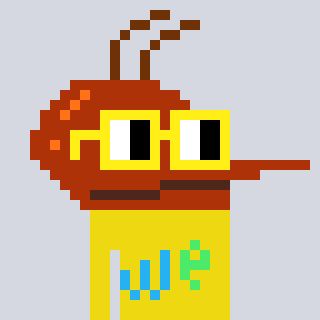
a pixel art character with square yellow glasses, a mosquito-shaped head and a yellow-colored body on a cool background